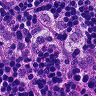
Metastatic tissue present: no